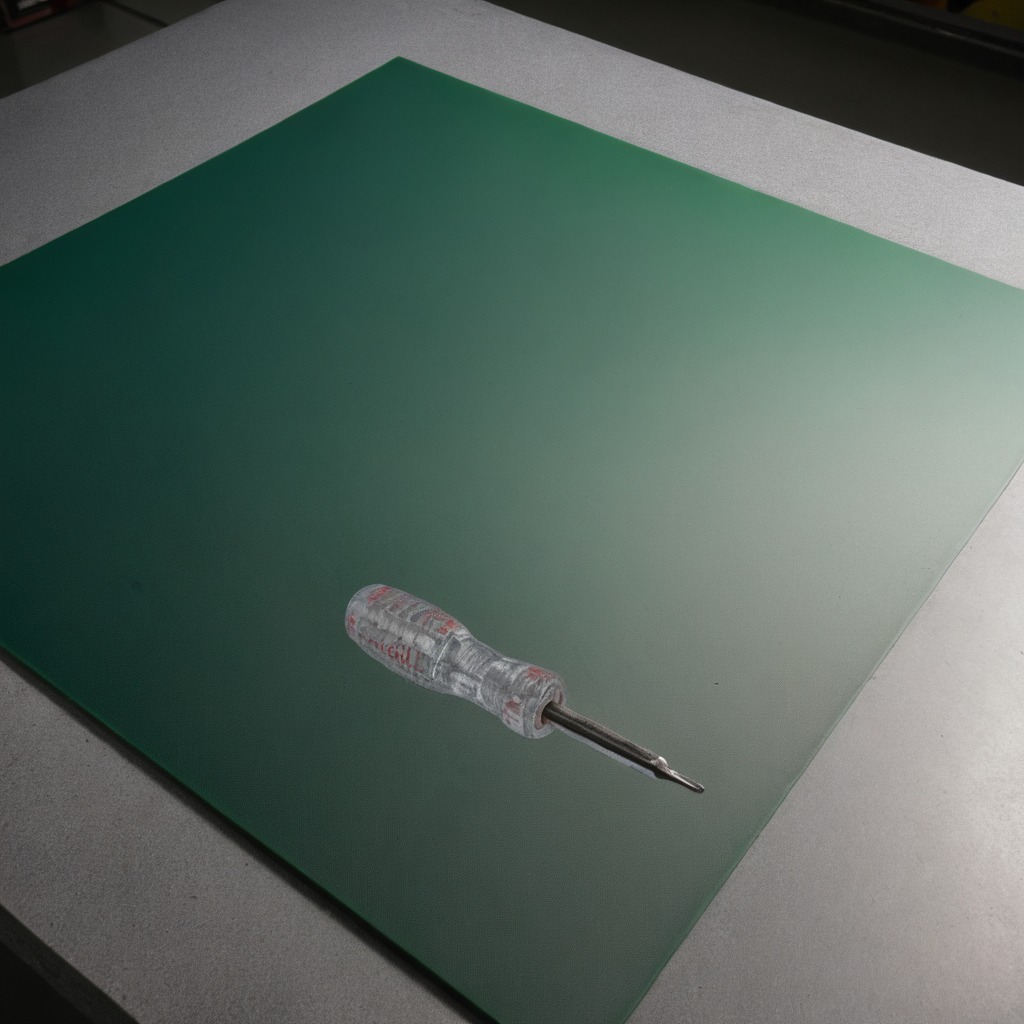
A screwdriver is lying on the clean granite tabletop beneath the green rubber mat inside a workshop under bright overhead lighting crisp shadows high clarity worn but beneath the mat.